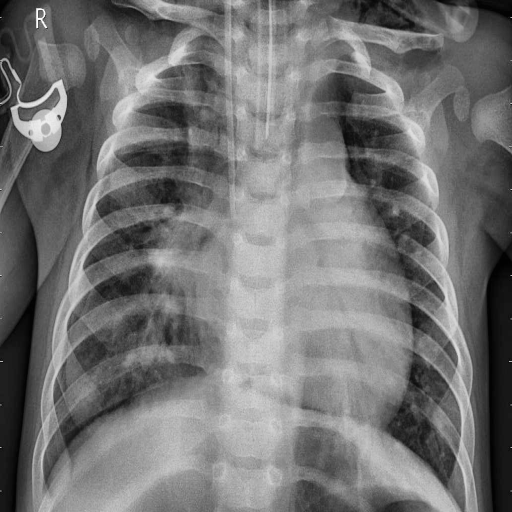
Finding: PNEUMONIA